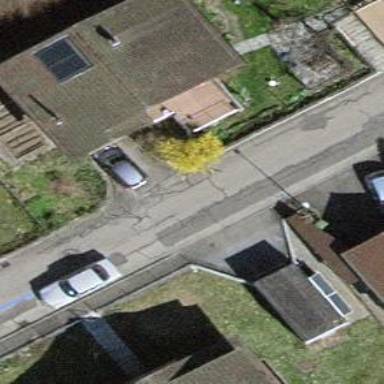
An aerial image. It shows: Detached building.